Question: I create a 'AlertDialog' with the code below.
For some reason I'm getting an extra background (see pic) on Honeycomb and above.
The code fine for anything below honeycomb.
'MyCustomDialog' is simply 'Theme.Dialog' for < API-11 and 'Theme.Holo.Dialog' for API-11 and up.
1. Any idea why I'm getting the extra background?
2. Any idea why it crashes for API < 11? It works fine if I remove the Theme.
figured out the answer to Question #2. Seems the constructor 'AlertDialog.Builder(Context context, int theme)' was introduced in API 11. My fix was simply to change the line to:
'''
final AlertDialog.Builder builder = (Integer.parseInt(android.os.Build.VERSION.SDK) < 11)? new AlertDialog.Builder(this) : new AlertDialog.Builder(this,R.style.JumpDialog);
'''
I still need help with Question #1

'''
private Dialog setupKeyBoardDialog() {
if (mContact.getLocaleId() != -1) {
final AlertDialog.Builder builder = new AlertDialog.Builder(this,R.style.MyCustomDialog);
builder.setTitle("Keyboards");
mKeyboardLayouts = new KeyboardLayoutGroup();
mKeyboardLayouts.layoutNames = new CharSequence[(int) jni.getNumKeyLayouts()];
mKeyboardLayouts.layoutValue = new ArrayList<Integer>();
for (int i = 0; i < jni.getNumKeyLayouts(); i++) {
mKeyboardLayouts.layoutNames[i] = jni.LayoutInfoForIndex(i).getName();
mKeyboardLayouts.layoutValue.add(i, (int) jni.LayoutInfoForIndex(i).getLocale_id());
}
final int selectedItem = mKeyboardLayouts.layoutValue.indexOf(mContact.getLocaleId());
builder.setSingleChoiceItems(mKeyboardLayouts.layoutNames, selectedItem, new DialogInterface.OnClickListener() {
@Override
public void onClick(DialogInterface dialog, int item) {
mContact.setLocaleId(mKeyboardLayouts.layoutValue.get(item));
mContactsDB.saveContact(mContact, true);
dialog.dismiss();
initializeSettingsList();
}
});
final AlertDialog dialog = builder.create();
dialog.setButton("Cancel", new DialogInterface.OnClickListener() {
@Override
public void onClick(DialogInterface dialogBox, int arg1) {
dialogBox.cancel();
}
});
return dialog;
}
return null;
}
'''
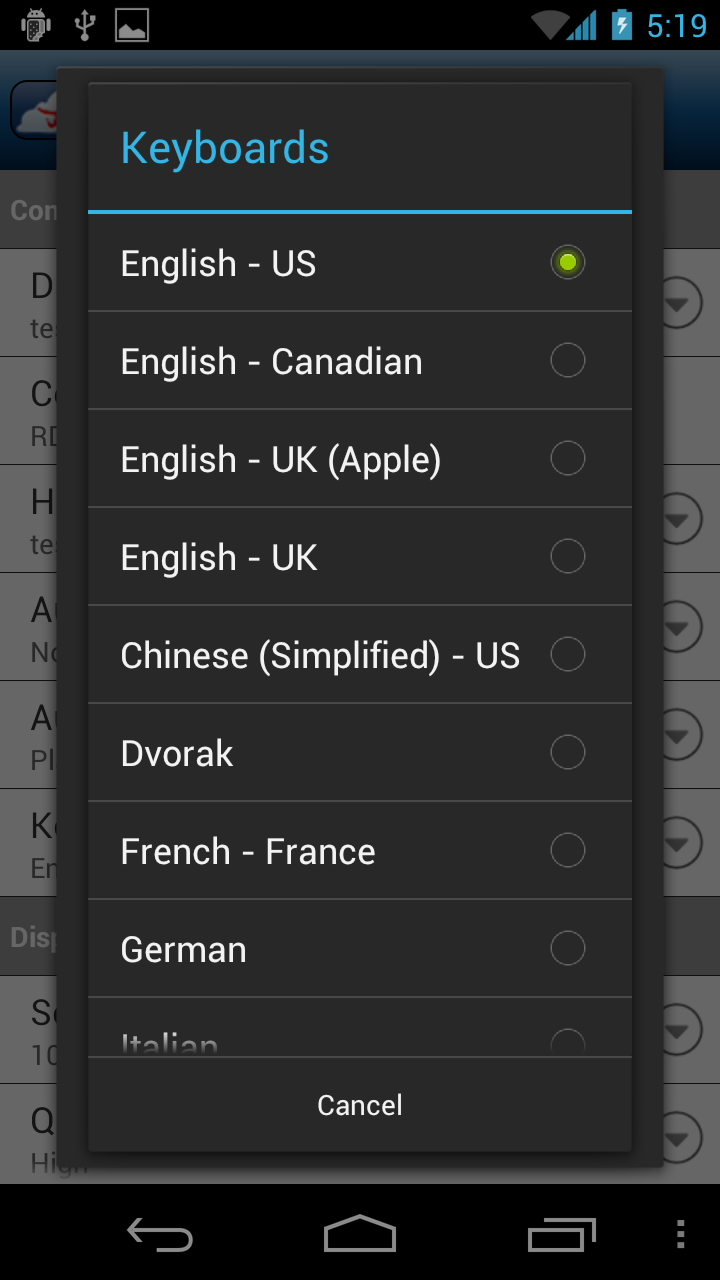
Answer: Figured out the answers
1. AlertDialog has it's on static constants for each theme in the AlertDialog class and it does not take the standard theme. when I replaced R.style.MyTheme or android.R.style.Theme_Holo_Dialog with AlertDialog.THEME_HOLO_LIGHT the code worked just fine.
2. Seems the constructor AlertDialog.Builder(Context context, int theme) was introduced in API 11. My fix was simply to change the line to: final AlertDialog.Builder builder;
if (Build.VERSION.SDK_INT < Build.VERSION_CODES.HONEYCOMB) {
builder = new AlertDialog.Builder(this);
} else {
builder = new AlertDialog.Builder(this,R.style.JumpDialog);
}